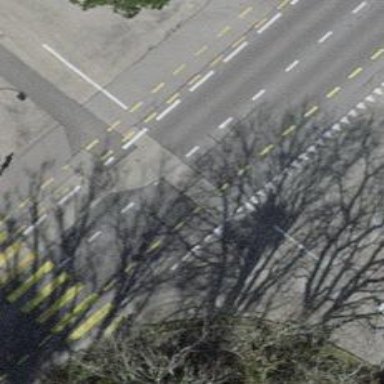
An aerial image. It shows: Road with traffic signals.